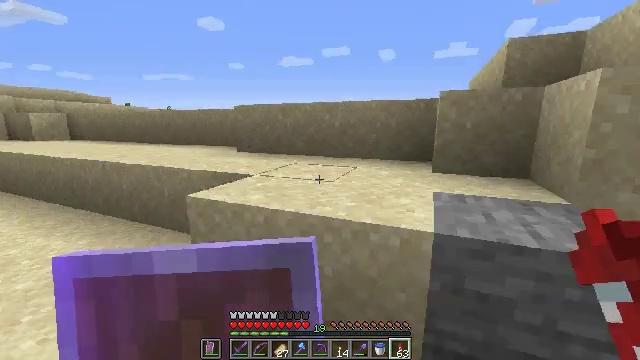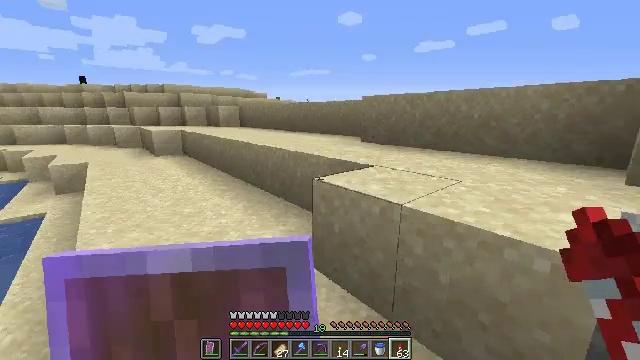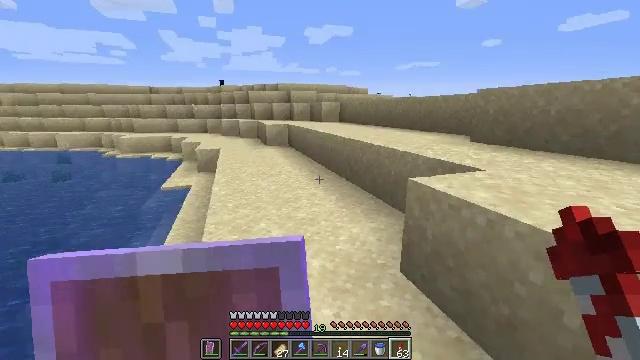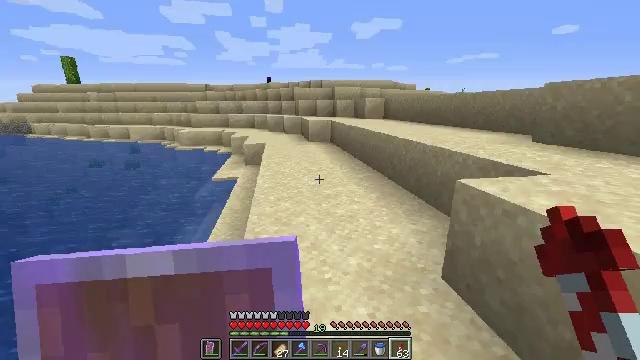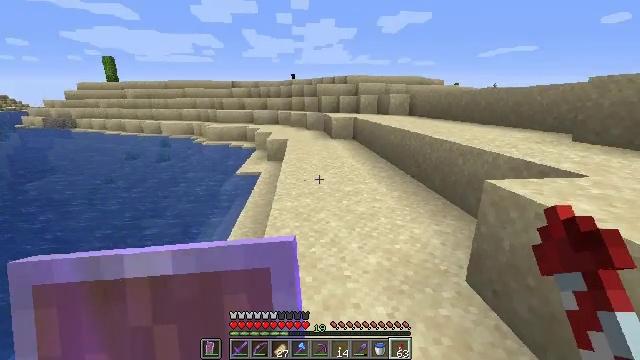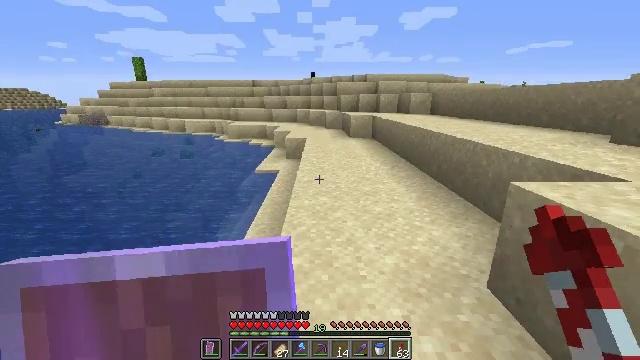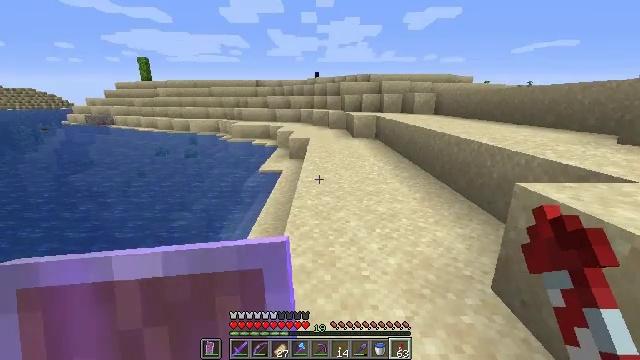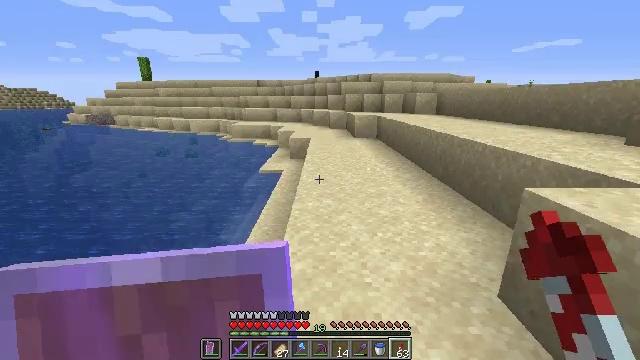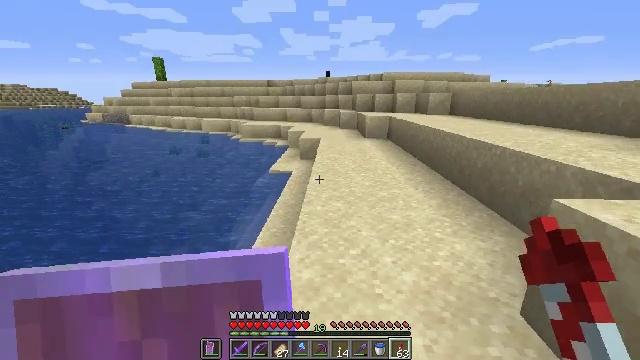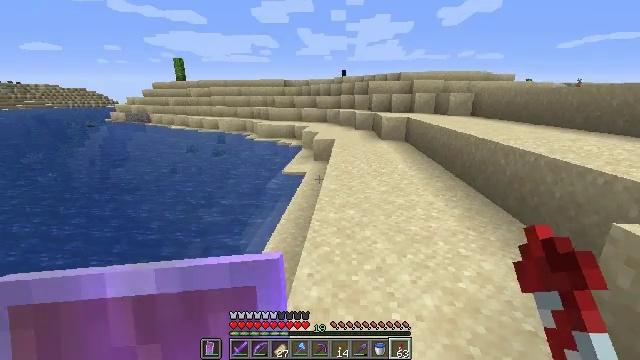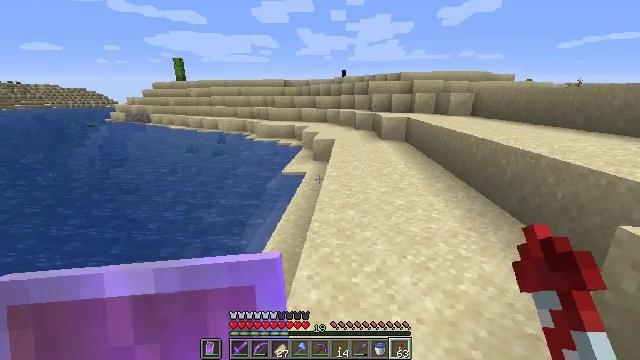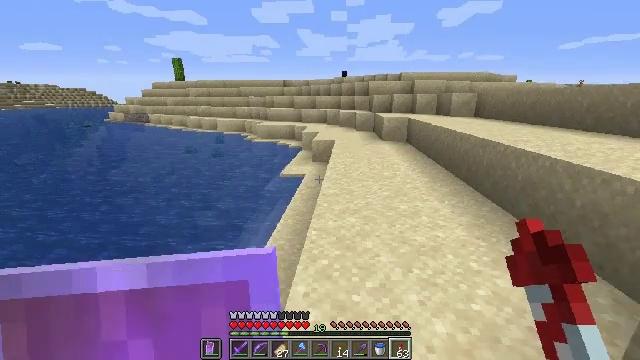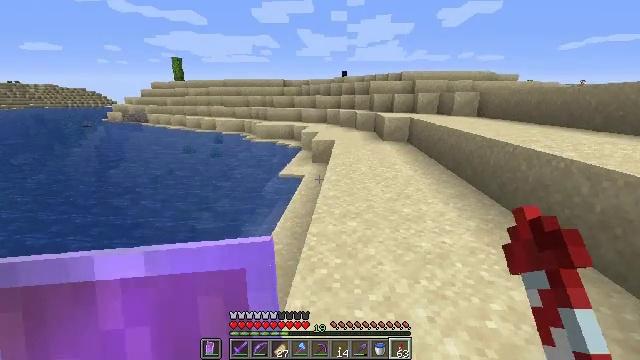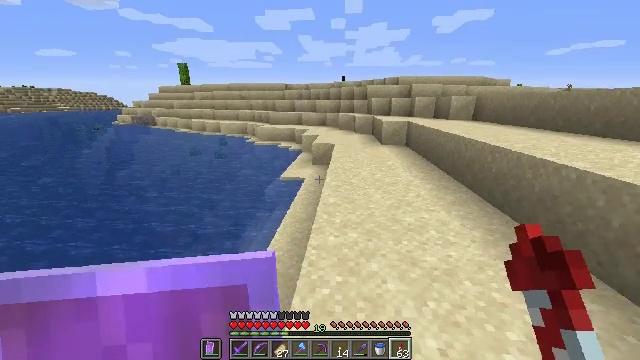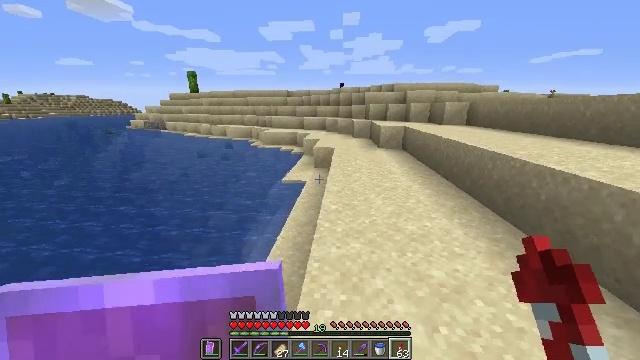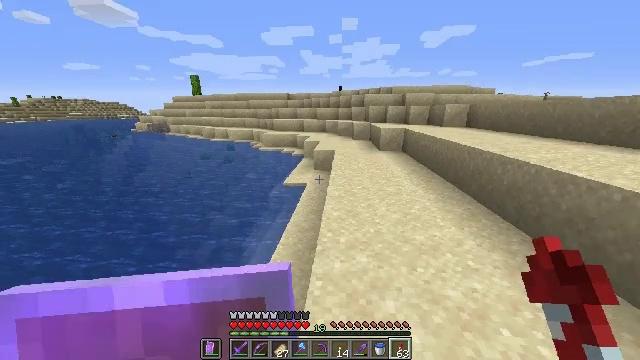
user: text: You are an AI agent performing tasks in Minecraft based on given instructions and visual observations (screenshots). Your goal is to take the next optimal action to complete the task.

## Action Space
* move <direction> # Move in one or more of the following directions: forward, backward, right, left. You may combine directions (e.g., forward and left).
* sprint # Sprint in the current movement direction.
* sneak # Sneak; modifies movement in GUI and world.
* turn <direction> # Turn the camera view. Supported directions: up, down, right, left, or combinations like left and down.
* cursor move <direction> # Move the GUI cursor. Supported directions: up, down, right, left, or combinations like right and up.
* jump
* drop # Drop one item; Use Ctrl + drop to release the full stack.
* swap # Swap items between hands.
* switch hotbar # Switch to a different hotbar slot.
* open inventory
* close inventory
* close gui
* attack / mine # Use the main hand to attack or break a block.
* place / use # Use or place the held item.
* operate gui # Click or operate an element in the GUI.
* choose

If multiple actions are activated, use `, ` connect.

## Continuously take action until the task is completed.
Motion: motion action
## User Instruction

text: Collect sand to make glass.
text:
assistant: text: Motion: turn left and down
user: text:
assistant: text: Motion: turn left
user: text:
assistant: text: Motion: turn left
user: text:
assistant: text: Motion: turn left
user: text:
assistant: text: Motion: turn left
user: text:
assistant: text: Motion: no_op
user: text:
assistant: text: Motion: move forward
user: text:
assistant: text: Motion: move forward, turn left
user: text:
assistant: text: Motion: move forward, turn left
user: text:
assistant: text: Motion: move forward
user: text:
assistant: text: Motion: move forward
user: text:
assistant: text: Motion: move forward, sprint
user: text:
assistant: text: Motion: move forward, sprint
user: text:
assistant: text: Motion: move forward, sprint
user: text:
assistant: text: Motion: move forward, sprint
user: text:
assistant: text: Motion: move forward, sprint
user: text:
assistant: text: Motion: move forward, sprint
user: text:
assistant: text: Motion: move forward, sprint
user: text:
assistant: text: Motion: move forward, sprint
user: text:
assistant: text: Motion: move forward, sprint
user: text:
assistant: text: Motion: move forward, sprint
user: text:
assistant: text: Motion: move forward, sprint
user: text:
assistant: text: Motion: move forward, sprint
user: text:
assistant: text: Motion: move forward, sprint
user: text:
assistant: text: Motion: move forward, sprint
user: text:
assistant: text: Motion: move forward and move right, sprint
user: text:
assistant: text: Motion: move forward and move right, sprint
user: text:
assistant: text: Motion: move forward and move right, sprint
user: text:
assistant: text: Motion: move forward and move right, sprint
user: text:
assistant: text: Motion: move forward and move right, sprint